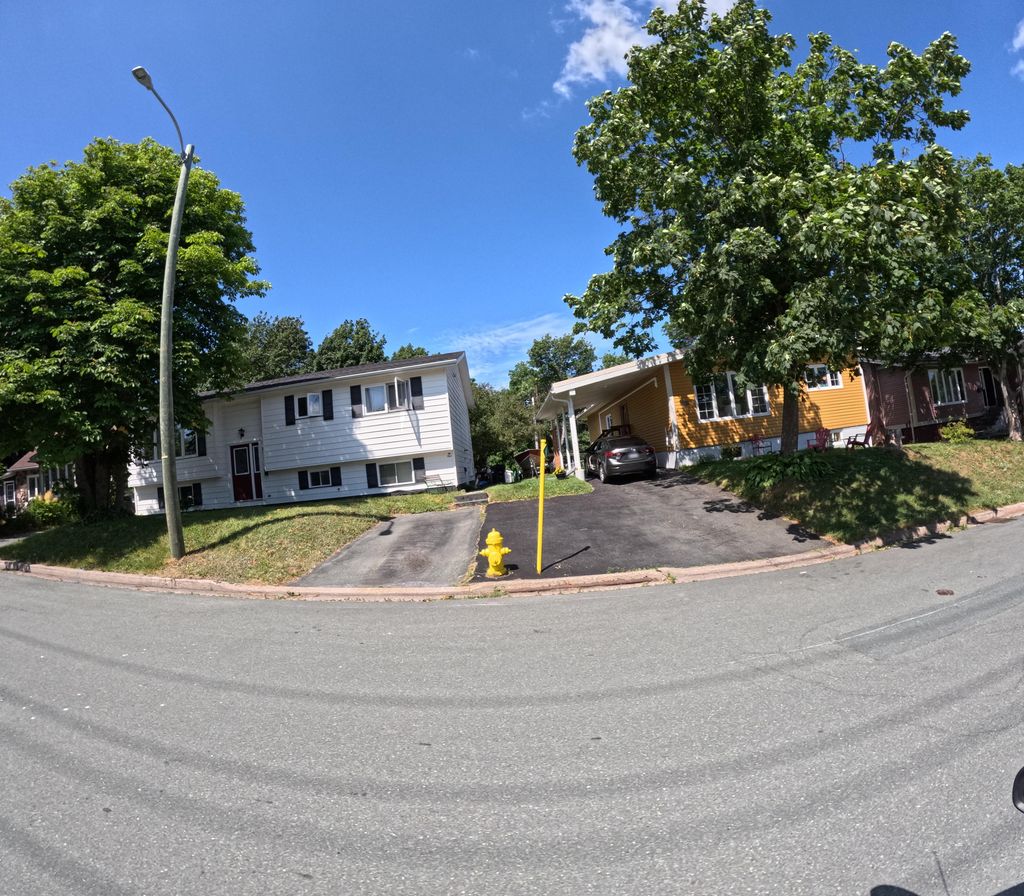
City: st_johns